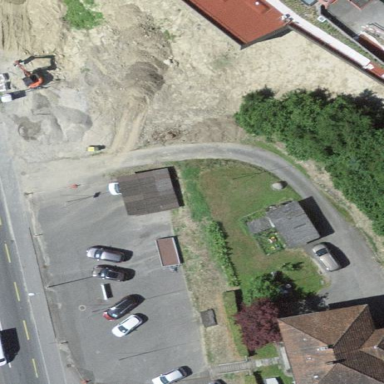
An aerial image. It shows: Car shop.